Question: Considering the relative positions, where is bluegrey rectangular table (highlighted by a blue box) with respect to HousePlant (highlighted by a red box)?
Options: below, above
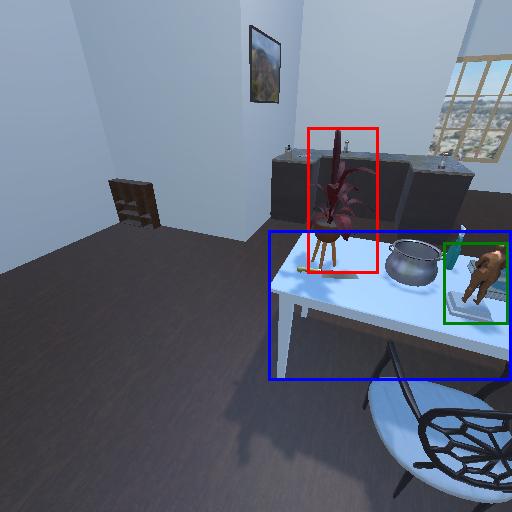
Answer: below